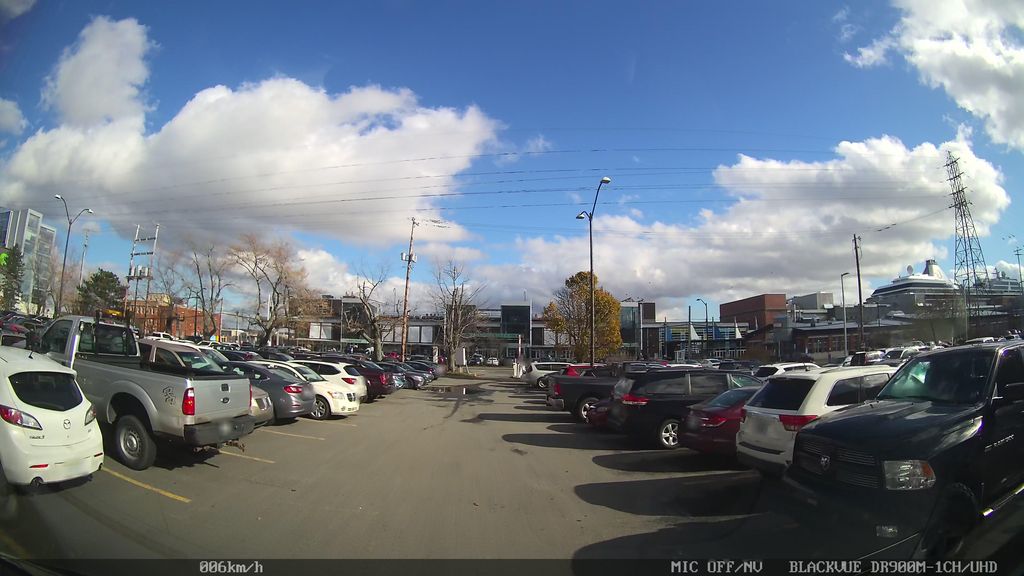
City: halifax